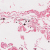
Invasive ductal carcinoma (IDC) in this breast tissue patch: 0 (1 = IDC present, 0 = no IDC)